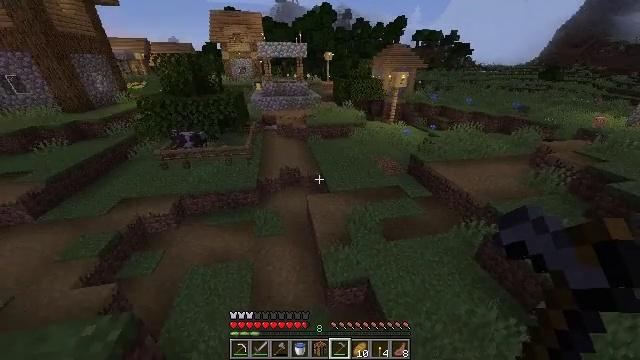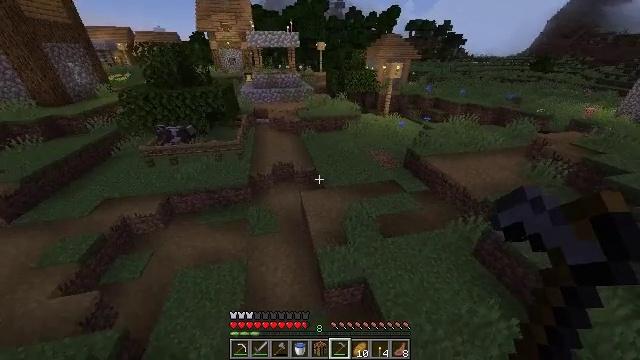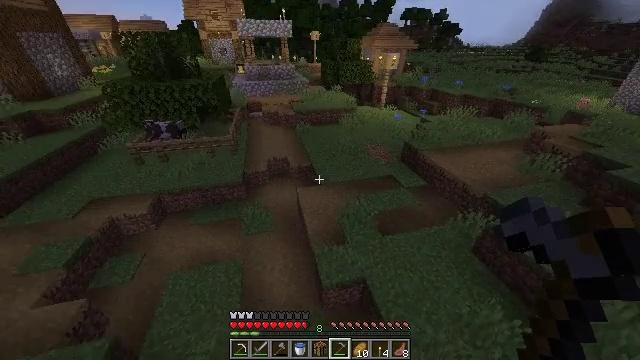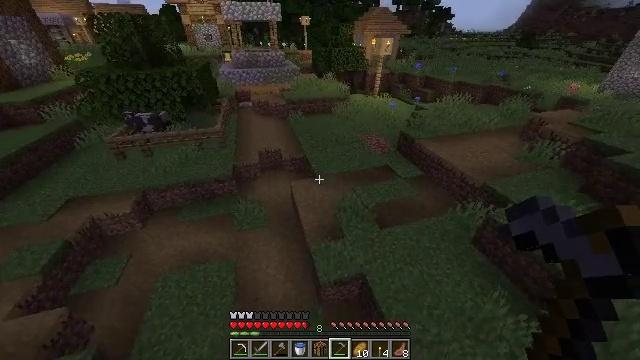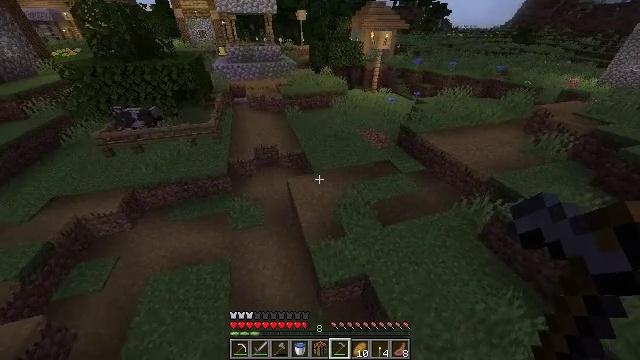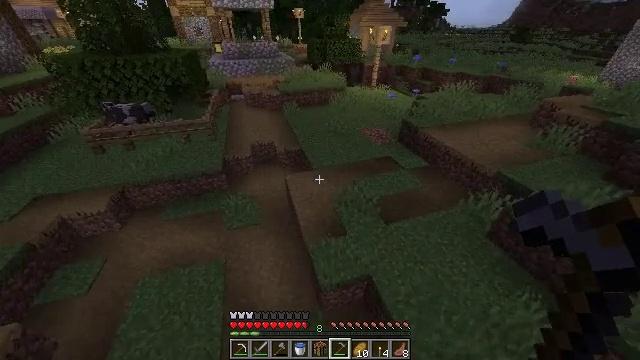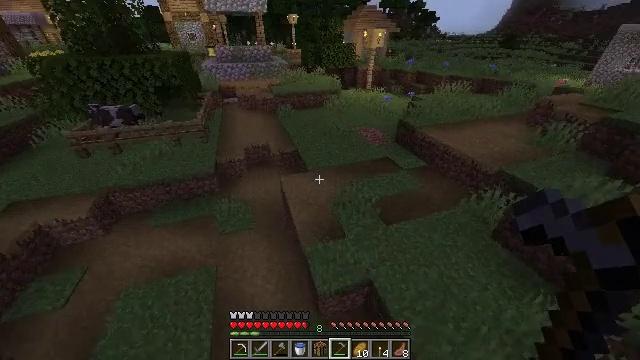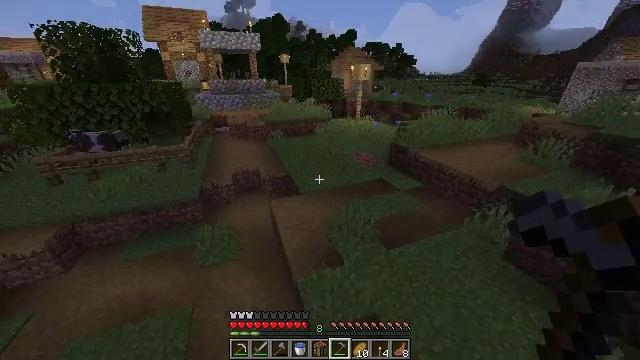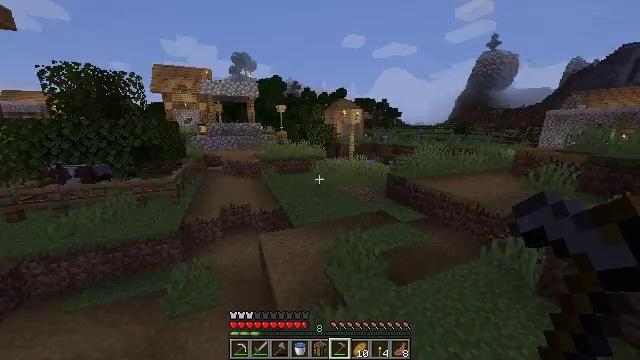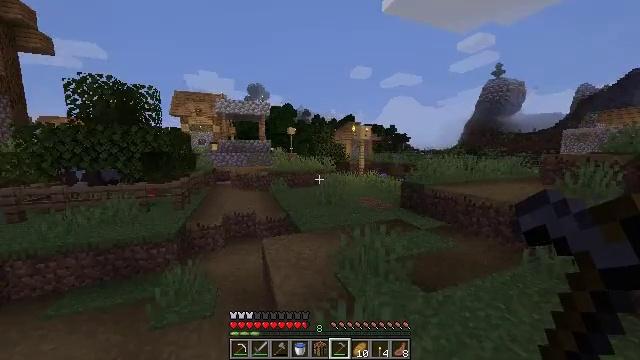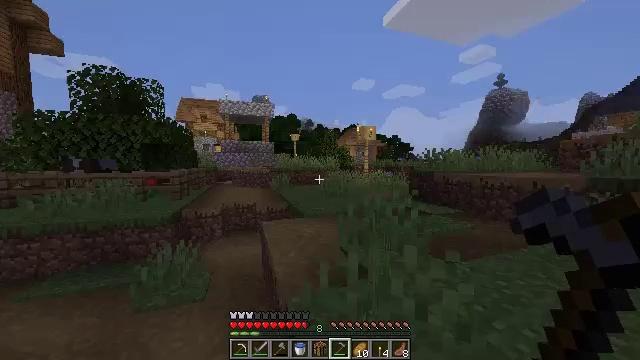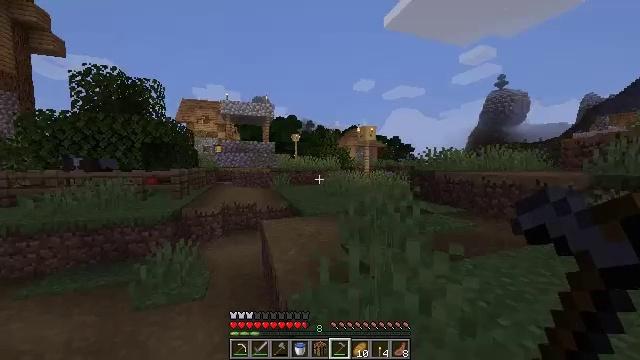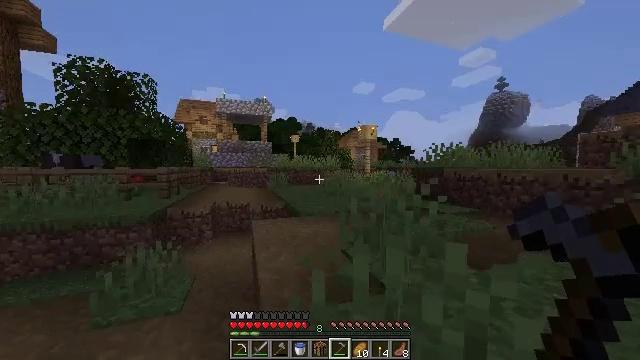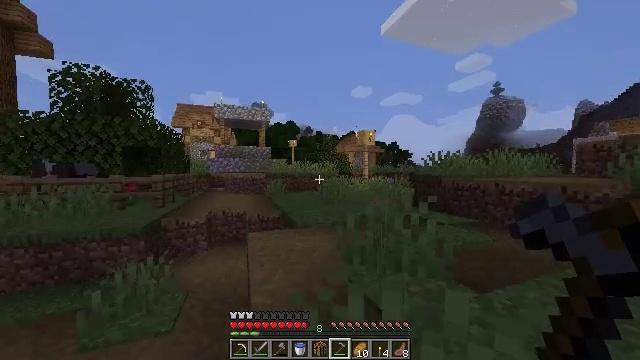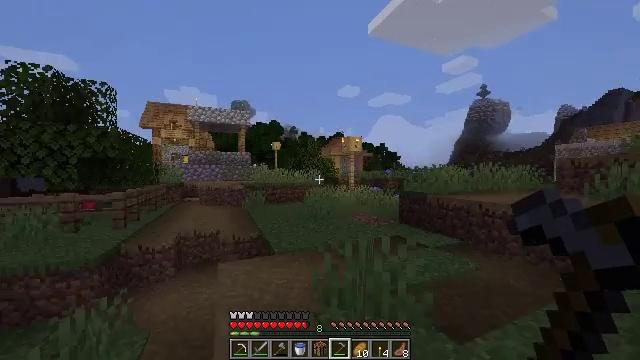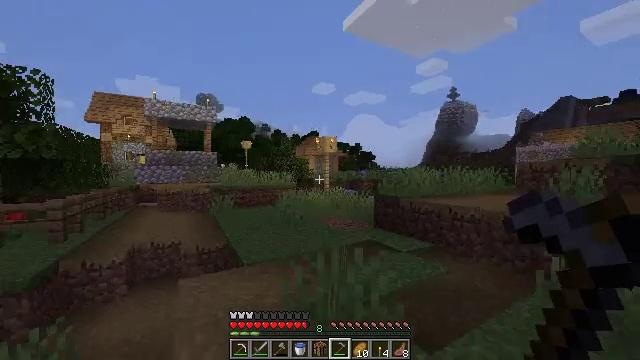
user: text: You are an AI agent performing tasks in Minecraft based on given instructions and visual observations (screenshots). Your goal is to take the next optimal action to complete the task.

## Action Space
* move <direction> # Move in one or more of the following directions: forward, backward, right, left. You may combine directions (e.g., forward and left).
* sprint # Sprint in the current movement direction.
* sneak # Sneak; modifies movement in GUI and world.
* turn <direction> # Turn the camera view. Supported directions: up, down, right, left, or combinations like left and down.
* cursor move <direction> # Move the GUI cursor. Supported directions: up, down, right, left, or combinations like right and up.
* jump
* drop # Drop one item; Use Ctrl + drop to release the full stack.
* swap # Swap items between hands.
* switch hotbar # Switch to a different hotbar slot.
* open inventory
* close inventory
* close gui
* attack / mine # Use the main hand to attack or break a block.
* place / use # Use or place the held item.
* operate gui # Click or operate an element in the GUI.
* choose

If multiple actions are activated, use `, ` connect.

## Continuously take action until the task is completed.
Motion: motion action
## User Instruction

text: Use the crafting grid to craft wheat.
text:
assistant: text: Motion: move forward, sprint, turn right and down
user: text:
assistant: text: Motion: move forward, sprint, turn right and down
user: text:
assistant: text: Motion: move forward, sprint, turn right and down
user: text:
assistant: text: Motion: move forward, sprint
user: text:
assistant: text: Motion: move forward, sprint
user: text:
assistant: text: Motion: move forward, sprint, turn right and up
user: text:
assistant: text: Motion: move forward, sprint, turn right and up
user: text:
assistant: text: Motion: move forward, sprint, turn right and up
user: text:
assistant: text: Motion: move forward, sprint, turn left and up, jump
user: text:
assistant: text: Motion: move forward, sprint, turn up, jump
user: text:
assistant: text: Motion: move forward, sprint, jump
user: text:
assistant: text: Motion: move forward, sprint, jump
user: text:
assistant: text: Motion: move forward, sprint, jump
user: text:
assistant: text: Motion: move forward, sprint, turn right, jump
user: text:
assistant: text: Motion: move forward, sprint, turn right, jump
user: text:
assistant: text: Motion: move forward, sprint, turn right and down, jump
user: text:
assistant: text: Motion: move forward, sprint, turn right, jump
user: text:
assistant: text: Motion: move forward and move left, sprint, turn right and down, jump
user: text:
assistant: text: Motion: move forward and move left, sprint, turn right and down, jump
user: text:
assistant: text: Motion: move forward and move left, sprint, turn right, jump
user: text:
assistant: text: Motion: move forward and move left, sprint, jump
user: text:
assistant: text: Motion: move forward and move left, sprint, jump
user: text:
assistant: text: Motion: move forward and move left, sprint, jump
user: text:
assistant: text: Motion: move forward and move left, sprint, jump
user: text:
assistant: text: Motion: move forward and move left, sprint, jump
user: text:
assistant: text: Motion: move forward and move left, sprint, jump
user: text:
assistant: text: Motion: move forward and move left, sprint, jump
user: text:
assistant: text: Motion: move forward and move left, sprint, jump
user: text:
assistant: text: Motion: move forward and move left, sprint, jump
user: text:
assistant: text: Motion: move forward and move left, sprint, turn left, jump